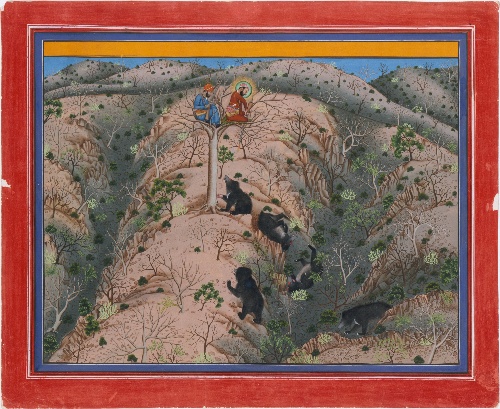
Artist: Pannalai
Date: dated 1917
Object type: Painting
Classification: Paintings
Medium: Ink, opaque watercolor, and gold on paper
Culture: Western India, Rajasthan, Udaipur
Dimensions: Image: 13 3/8 x 18 1/4 in. (34 x 46.4 cm); Page: 21 7/8 x 17 15/16 in. (55.6 x 45.6 cm)
Department: Asian Art
Credit line: Purchase, Cynthia Hazen Polsky Gift, 1992
Accession year: 1992
Repository: Metropolitan Museum of Art, New York, NY
Tags: Bears|Hunting|Men